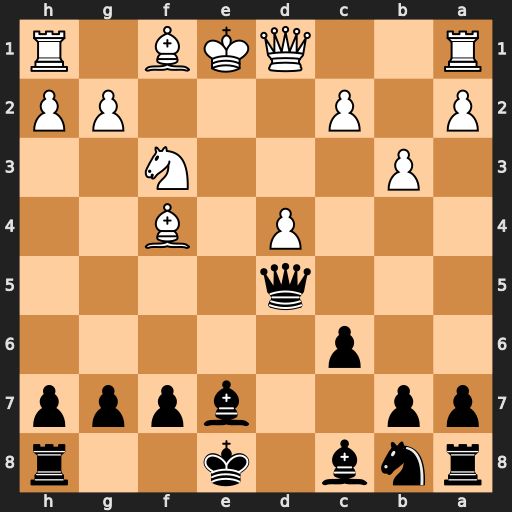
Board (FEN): rnb1k2r/pp2bppp/2p5/3q4/3P1B2/1P3N2/P1P3PP/R2QKB1R
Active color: b
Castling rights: KQkq
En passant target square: -
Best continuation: Qe4+ Be2 Qxf4